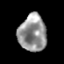
Tissue: prostate
Cell type: T cells
Senescence score: 0.2916
Nuclear area (px): 1001
Mean DAPI intensity: 148.89